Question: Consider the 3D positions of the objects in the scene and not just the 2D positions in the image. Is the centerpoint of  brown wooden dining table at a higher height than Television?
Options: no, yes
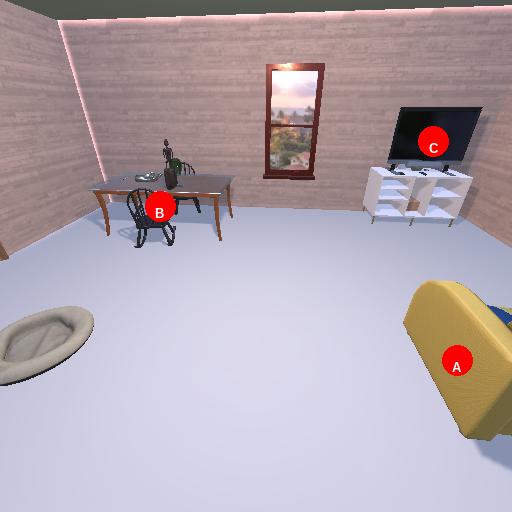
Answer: no